Field crop: maize
Growth stage: 2
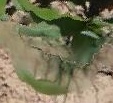
Species: maize